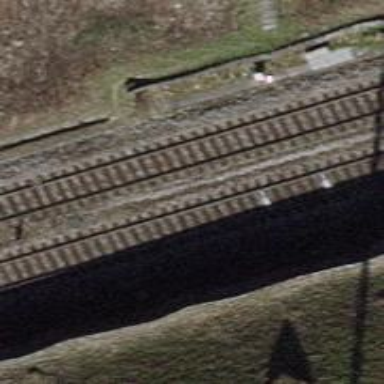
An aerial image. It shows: Railway signal.